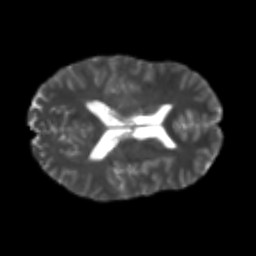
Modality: T2w
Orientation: axial
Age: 22
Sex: male
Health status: healthy
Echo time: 0.074 s